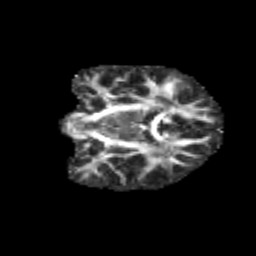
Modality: FA
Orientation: coronal
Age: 12
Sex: male
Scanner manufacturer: siemens
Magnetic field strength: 3 T
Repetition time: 3.8 s
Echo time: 0.07 s